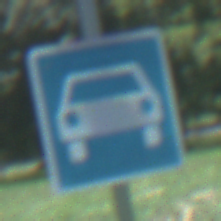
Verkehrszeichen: Kraftfahrstrasse
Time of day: Midday
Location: Outdoor (Nature)
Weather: Clear
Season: Summer
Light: Natural